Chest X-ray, PA view. Patient: 51 years old, sex M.
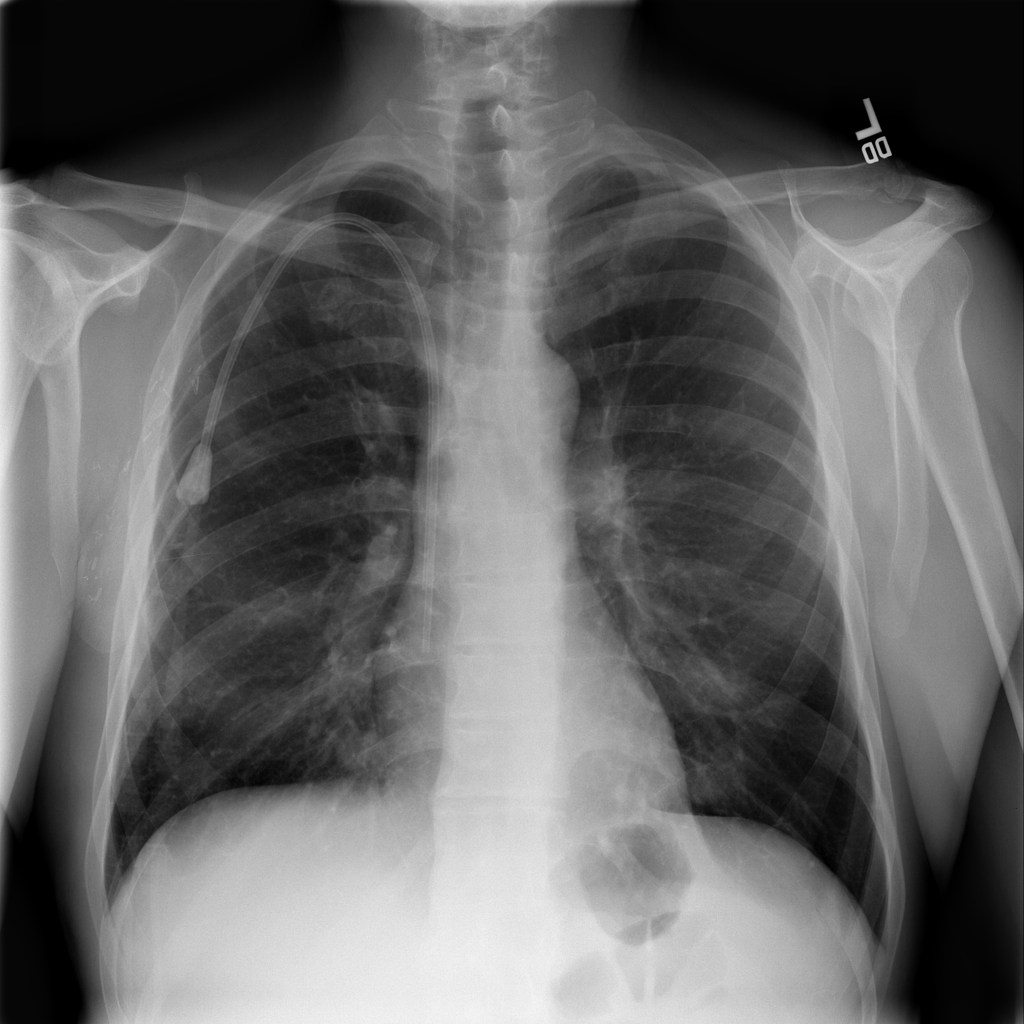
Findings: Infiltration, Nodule